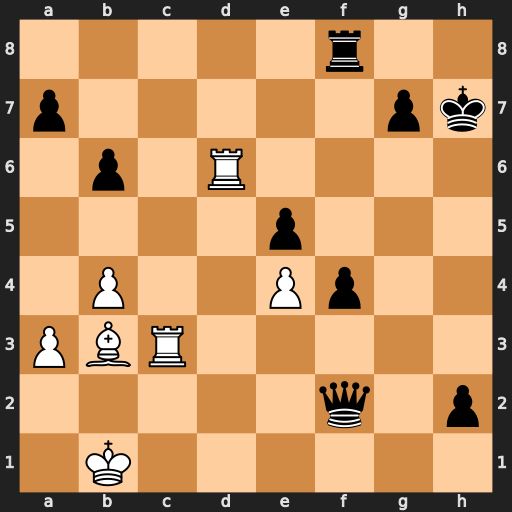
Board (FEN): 5r2/p5pk/1p1R4/4p3/1P2Pp2/PBR5/5q1p/1K6
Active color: w
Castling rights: -
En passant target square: -
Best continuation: Rh3+ Qh4 Rxh4#